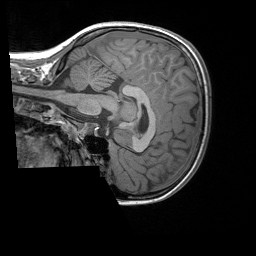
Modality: T1w
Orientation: sagittal
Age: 7
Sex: male
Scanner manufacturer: siemens
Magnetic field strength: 3 T
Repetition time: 1.65 s
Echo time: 0.00203 s